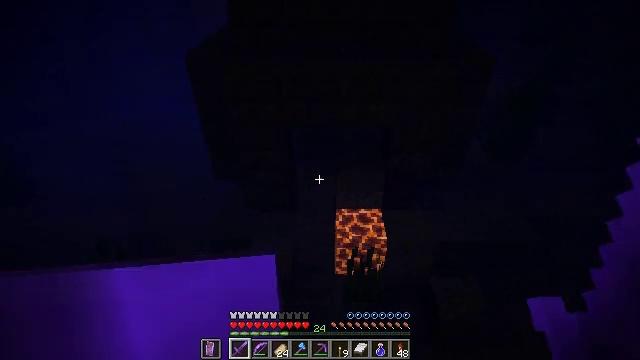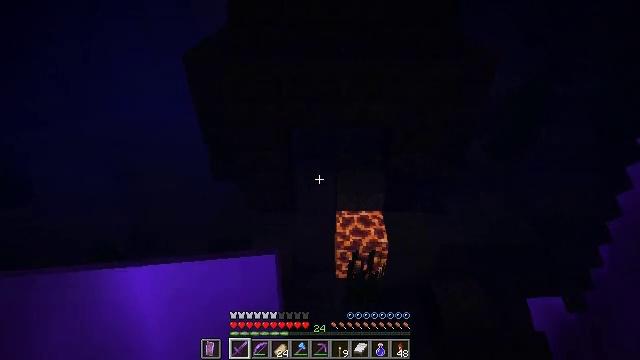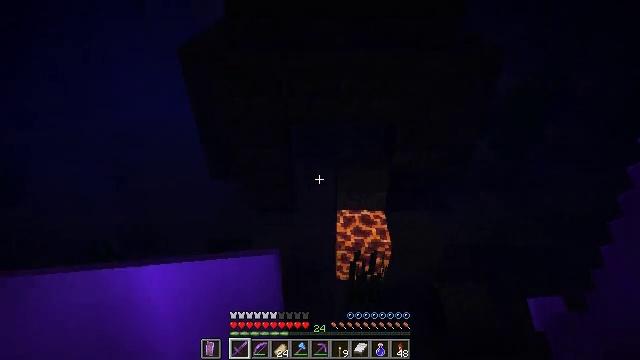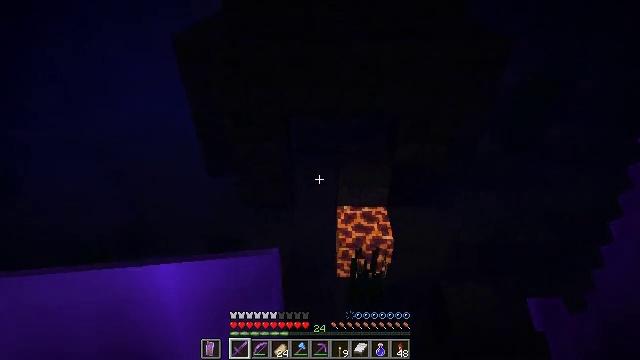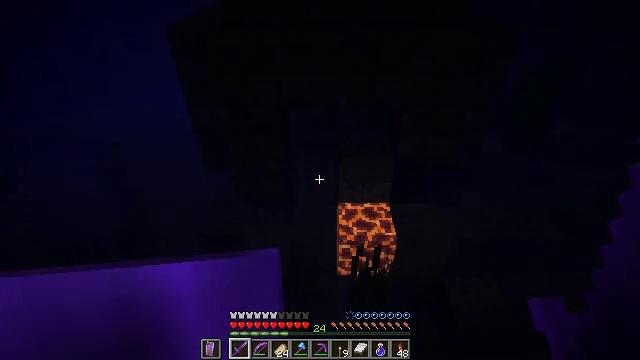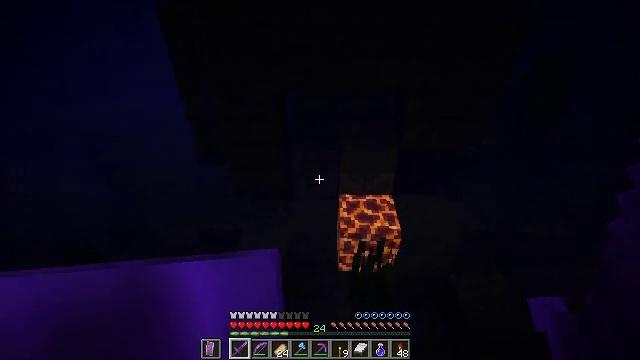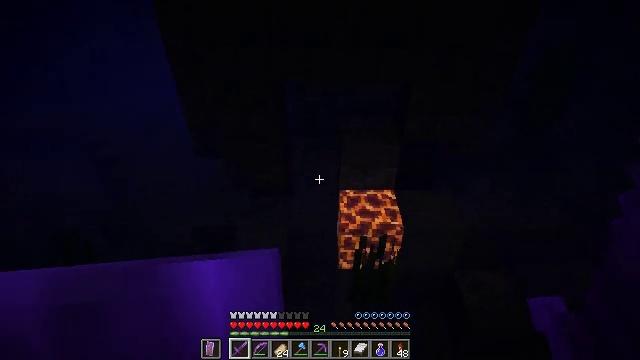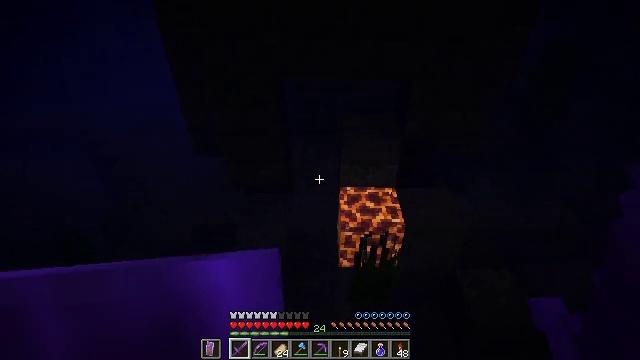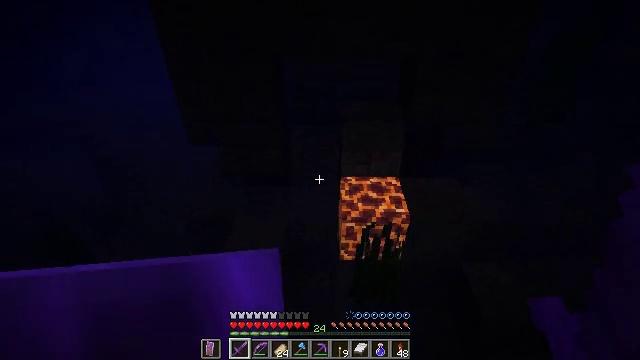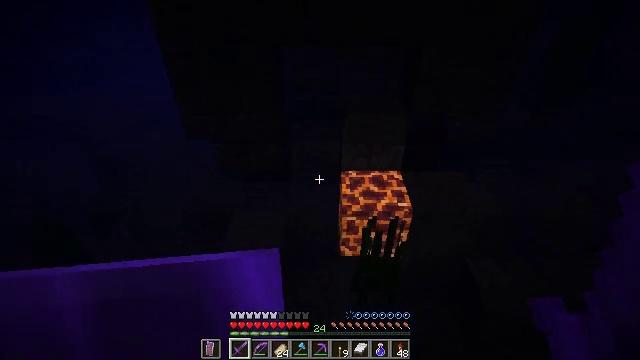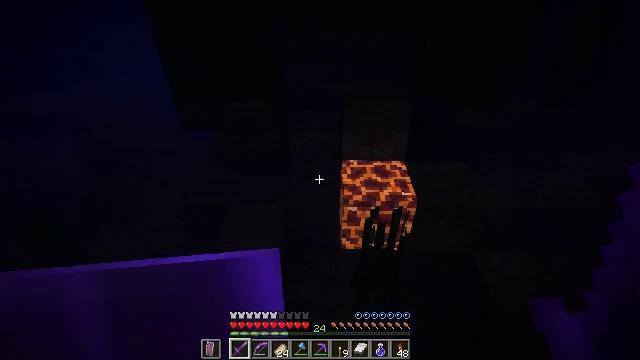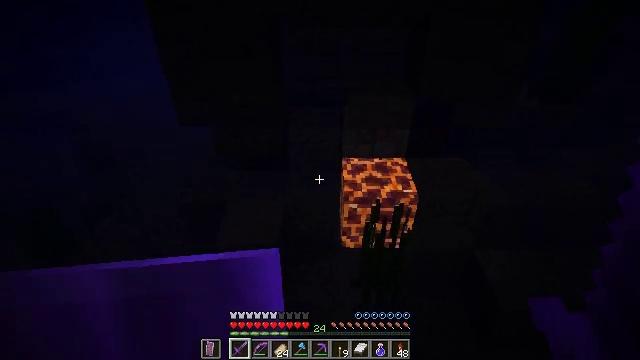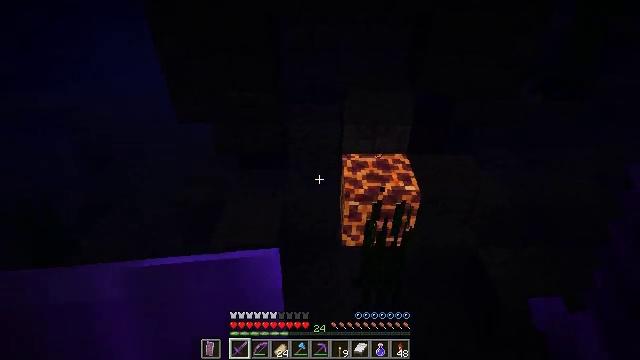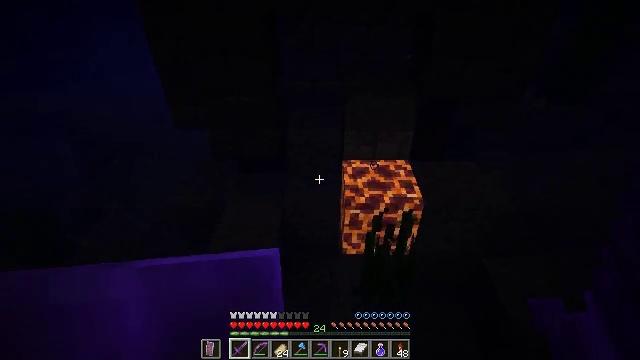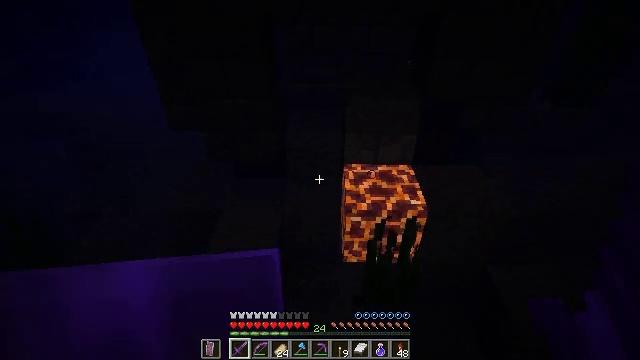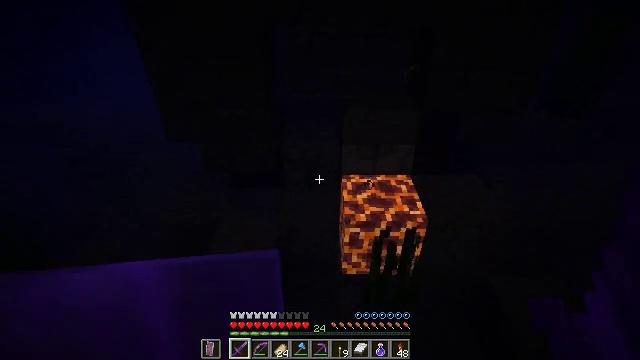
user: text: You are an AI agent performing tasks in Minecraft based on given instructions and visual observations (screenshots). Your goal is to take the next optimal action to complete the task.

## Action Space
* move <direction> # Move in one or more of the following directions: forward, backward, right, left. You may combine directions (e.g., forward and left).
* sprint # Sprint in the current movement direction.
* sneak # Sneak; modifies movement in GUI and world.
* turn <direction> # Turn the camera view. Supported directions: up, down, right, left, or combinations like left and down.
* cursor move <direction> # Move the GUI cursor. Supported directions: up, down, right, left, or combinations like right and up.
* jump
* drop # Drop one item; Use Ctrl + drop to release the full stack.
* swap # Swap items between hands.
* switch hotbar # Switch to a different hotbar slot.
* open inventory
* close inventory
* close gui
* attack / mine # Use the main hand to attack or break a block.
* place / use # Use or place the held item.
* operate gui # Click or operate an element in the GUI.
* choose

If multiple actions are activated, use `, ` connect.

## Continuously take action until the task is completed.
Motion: motion action
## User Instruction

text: Remove stone brick stairs from the inventory.
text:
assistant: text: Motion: move forward, sneak
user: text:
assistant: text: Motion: move forward, sneak
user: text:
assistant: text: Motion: move forward, sneak
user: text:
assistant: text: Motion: move forward, sneak
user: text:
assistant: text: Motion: move forward, sneak
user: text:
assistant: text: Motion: move forward, sneak
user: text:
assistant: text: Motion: move forward, sneak
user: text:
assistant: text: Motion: move forward, sneak
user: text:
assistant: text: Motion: move forward, sneak
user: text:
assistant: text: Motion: move forward, sneak
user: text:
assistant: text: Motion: move forward
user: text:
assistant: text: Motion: move forward
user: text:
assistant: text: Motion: move forward
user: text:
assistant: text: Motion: move forward
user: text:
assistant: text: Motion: move forward, turn up
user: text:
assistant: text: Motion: move forward, turn up
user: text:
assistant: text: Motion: move forward, turn up
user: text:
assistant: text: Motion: turn left and up
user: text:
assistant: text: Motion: no_op
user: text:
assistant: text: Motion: no_op
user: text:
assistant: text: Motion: no_op
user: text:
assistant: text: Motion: no_op
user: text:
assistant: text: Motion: no_op
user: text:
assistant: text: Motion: no_op
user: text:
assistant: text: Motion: no_op
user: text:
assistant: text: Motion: no_op
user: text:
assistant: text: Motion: no_op
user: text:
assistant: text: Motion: move forward
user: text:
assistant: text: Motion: move forward
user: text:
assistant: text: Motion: move forward